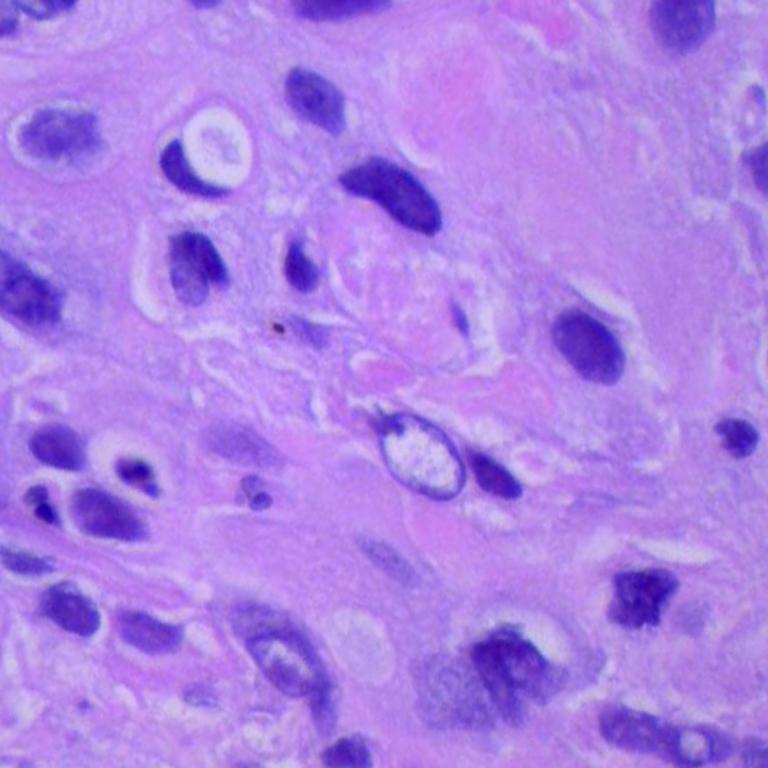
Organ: lung
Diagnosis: squamous carcinomas